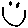
Label: smiley face